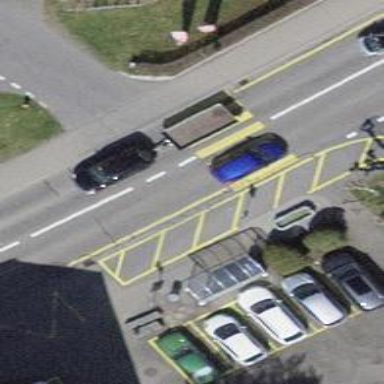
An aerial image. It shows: Uncontrolled zebra crossing on the road.